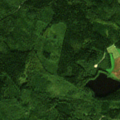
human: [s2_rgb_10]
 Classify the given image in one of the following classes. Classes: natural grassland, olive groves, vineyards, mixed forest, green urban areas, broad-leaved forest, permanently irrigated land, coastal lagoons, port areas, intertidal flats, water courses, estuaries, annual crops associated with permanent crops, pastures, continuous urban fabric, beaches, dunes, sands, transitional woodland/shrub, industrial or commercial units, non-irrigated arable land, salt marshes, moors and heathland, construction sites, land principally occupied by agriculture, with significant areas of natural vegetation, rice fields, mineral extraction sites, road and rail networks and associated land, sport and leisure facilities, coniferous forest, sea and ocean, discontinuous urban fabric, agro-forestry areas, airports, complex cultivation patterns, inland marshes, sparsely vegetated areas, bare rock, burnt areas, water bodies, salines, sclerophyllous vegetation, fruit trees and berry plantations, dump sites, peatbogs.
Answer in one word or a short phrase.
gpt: land principally occupied by agriculture, with significant areas of natural vegetation, coniferous forest, mixed forest